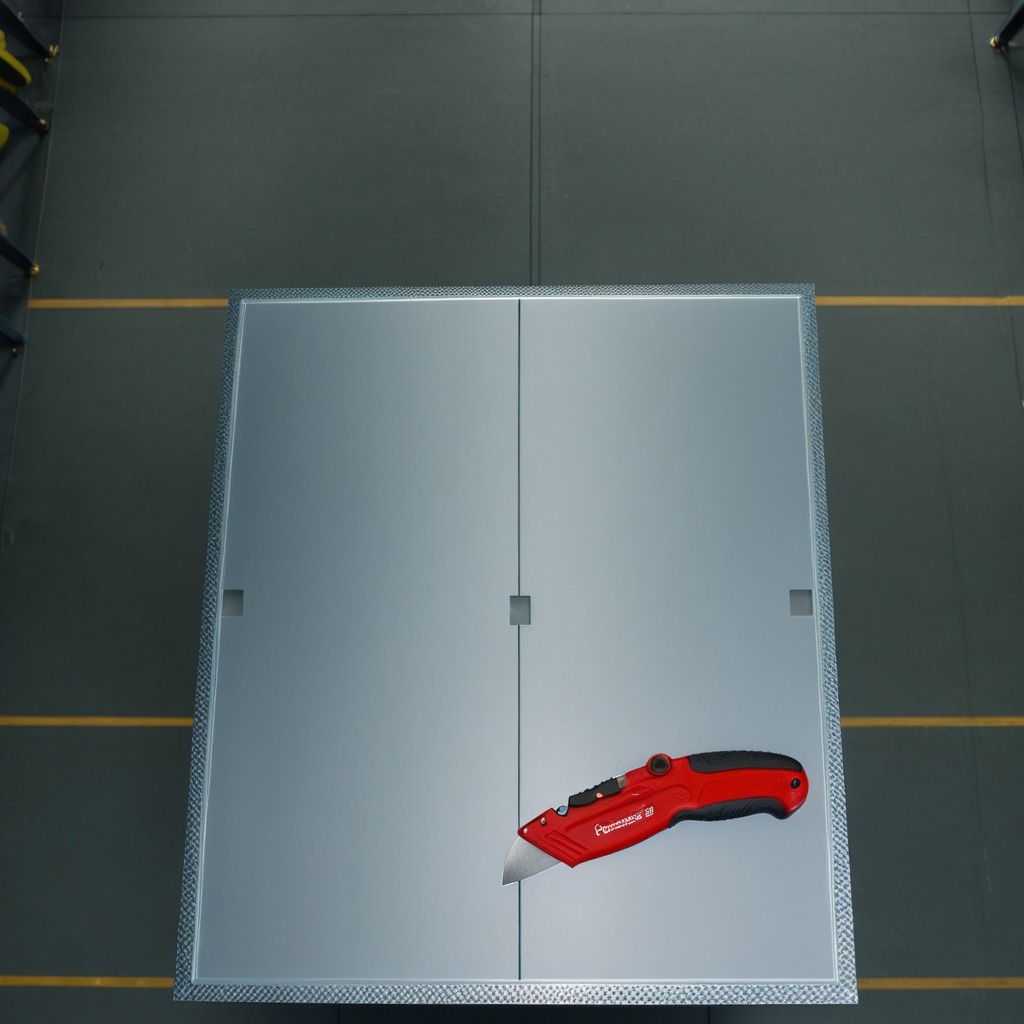
A utility knife is lying on a toolbox surface in an airplane hangar workshop 8K.